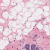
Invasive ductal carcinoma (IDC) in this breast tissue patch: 0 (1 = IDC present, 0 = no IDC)